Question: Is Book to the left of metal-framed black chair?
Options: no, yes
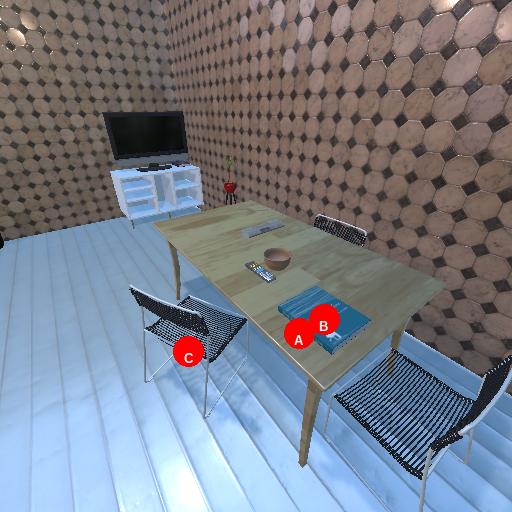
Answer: no